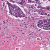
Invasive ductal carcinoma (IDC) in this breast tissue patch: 1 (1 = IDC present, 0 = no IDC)